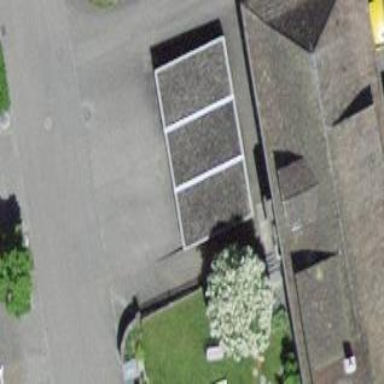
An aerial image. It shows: Garage building.